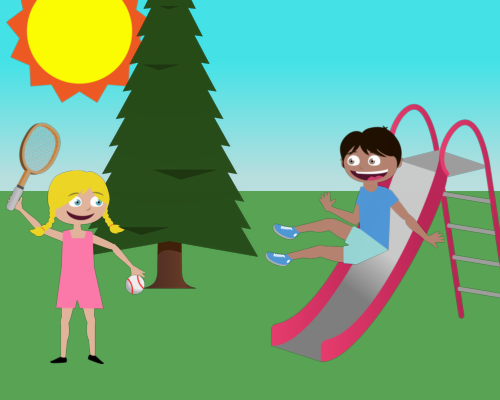
top left sun a pine tree small a smiling girl facing right arm up in her left hand is a ball and her right a tennis racket right side large slide facing left third ladder smiling boy sitting legs out going down the slide halfway down